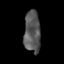
Tissue: skin
Cell type: Epithelial cells
Senescence score: 0.2448
Nuclear area (px): 667
Mean DAPI intensity: 87.537